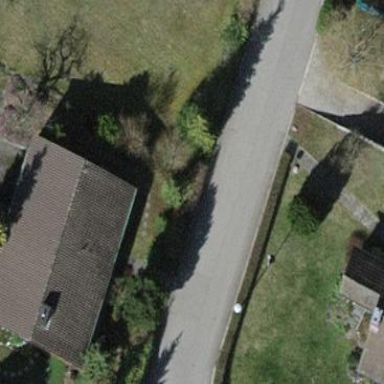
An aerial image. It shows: Detached building.